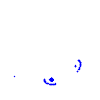
Particle: proton